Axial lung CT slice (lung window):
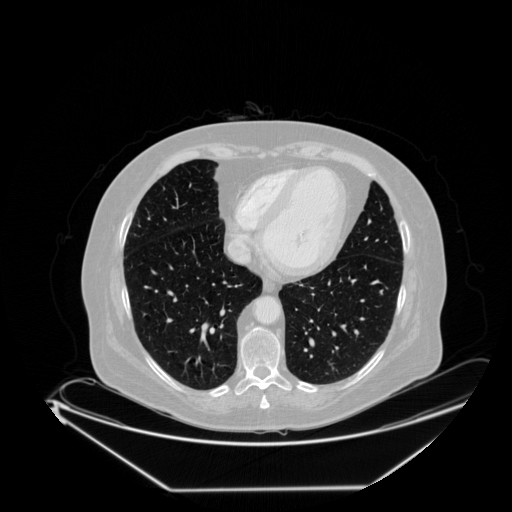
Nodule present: no